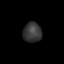
Tissue: lung
Cell type: Epithelial cells
Senescence score: 0.2281
Nuclear area (px): 365
Mean DAPI intensity: 54.293